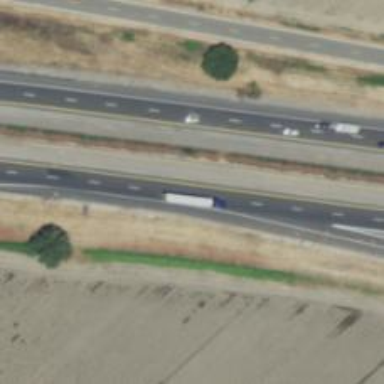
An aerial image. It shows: Motorway junction.